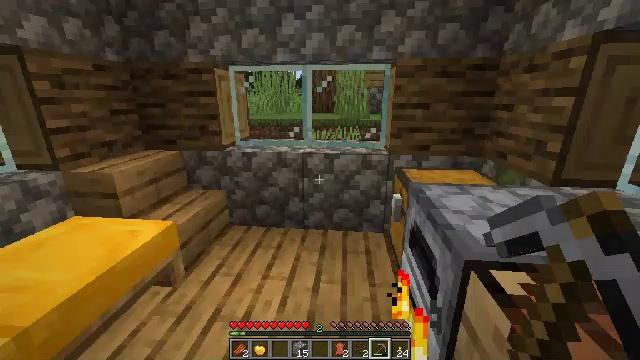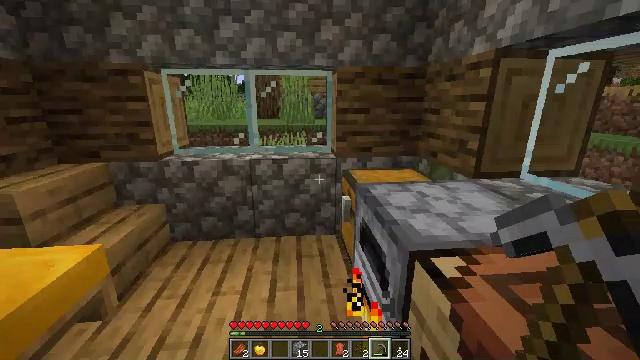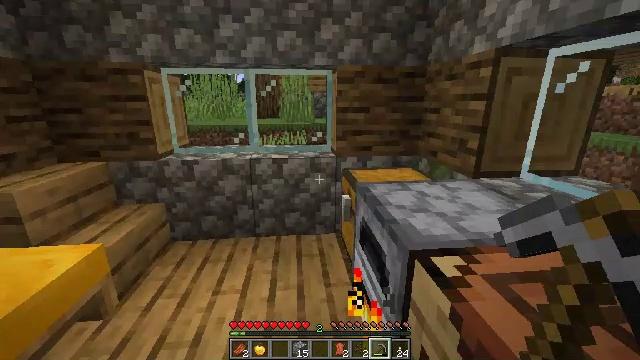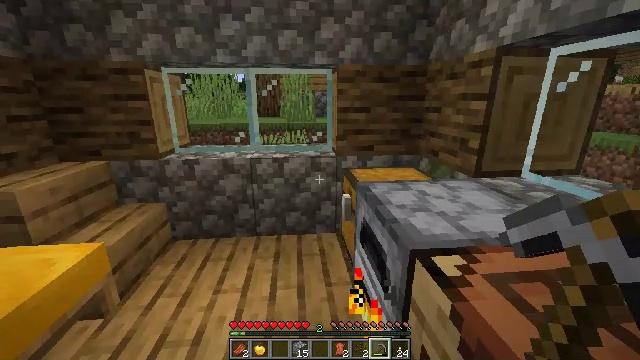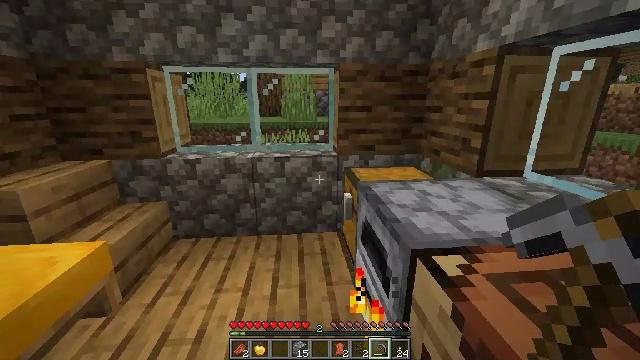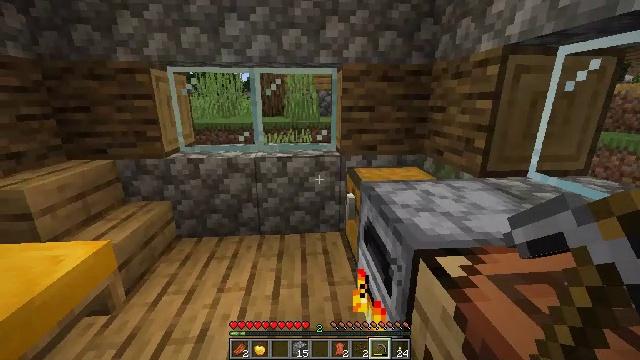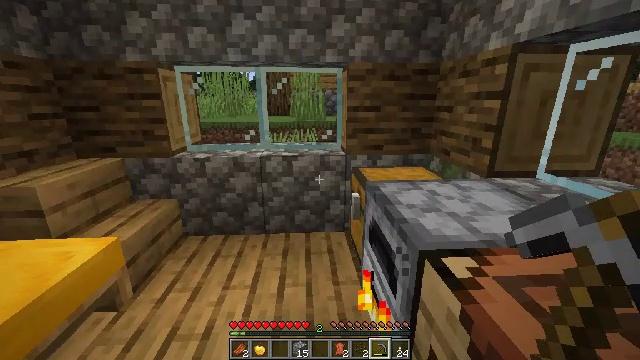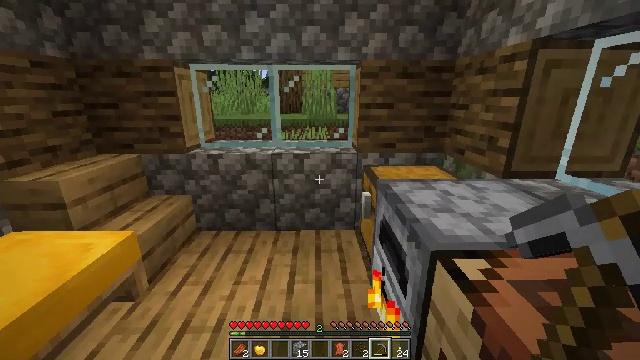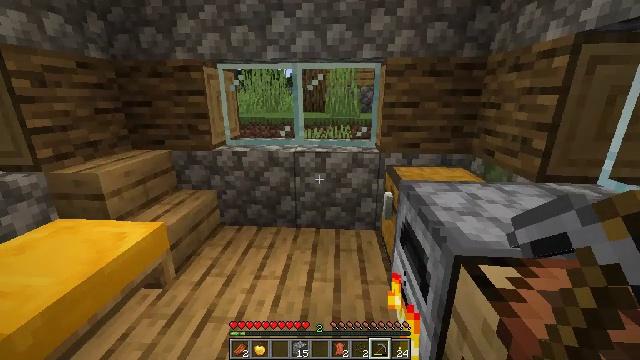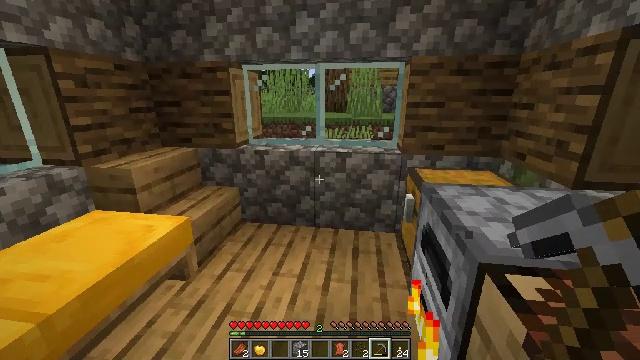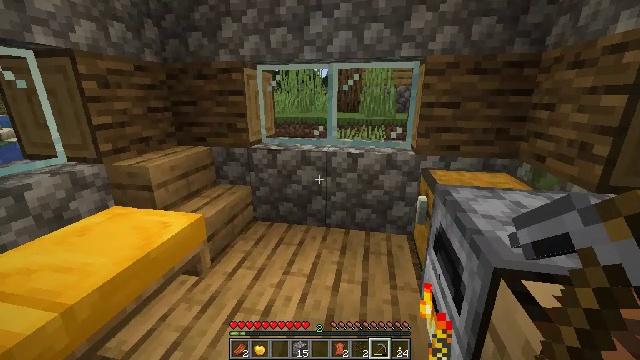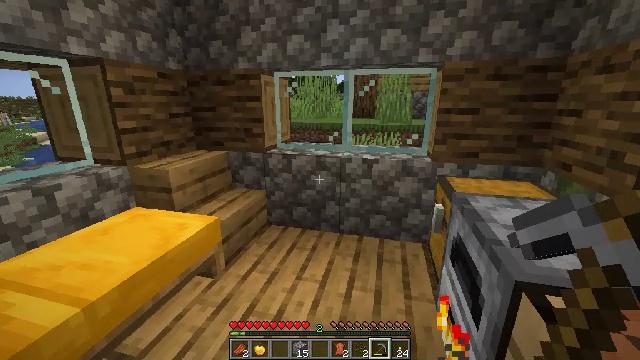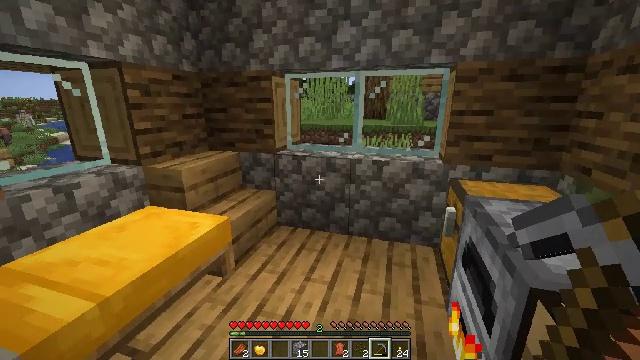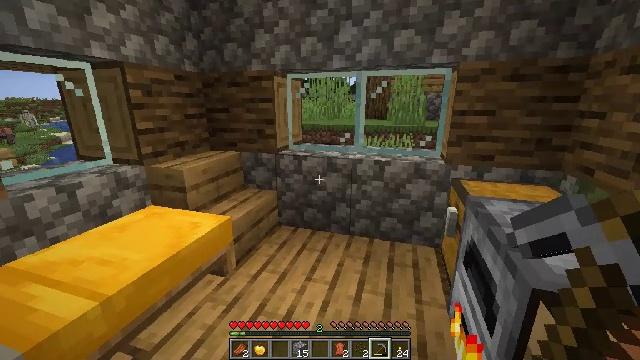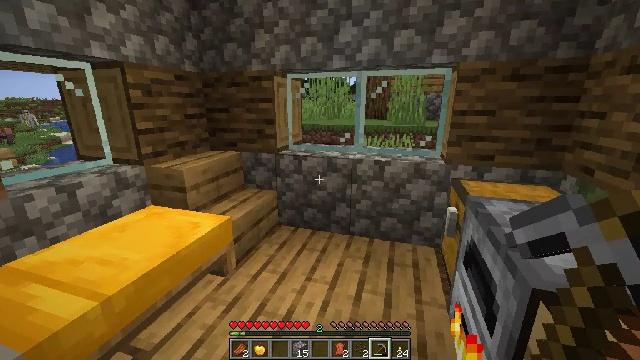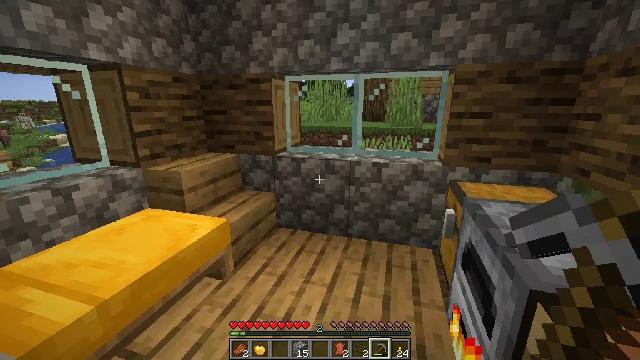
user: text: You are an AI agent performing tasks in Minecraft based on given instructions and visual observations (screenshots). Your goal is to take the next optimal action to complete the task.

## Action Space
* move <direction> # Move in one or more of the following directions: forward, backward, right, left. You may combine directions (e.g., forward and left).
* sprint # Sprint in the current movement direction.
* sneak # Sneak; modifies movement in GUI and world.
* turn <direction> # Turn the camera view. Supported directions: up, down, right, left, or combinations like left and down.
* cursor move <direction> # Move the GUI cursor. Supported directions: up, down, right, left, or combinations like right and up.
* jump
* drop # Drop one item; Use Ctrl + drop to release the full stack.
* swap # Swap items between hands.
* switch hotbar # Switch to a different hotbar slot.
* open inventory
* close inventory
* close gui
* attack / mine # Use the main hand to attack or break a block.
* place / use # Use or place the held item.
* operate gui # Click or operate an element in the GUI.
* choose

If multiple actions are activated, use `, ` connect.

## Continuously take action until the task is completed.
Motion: motion action
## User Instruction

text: Mine oak stairs.
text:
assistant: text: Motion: turn right and up
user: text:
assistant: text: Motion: no_op
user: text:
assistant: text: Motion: no_op
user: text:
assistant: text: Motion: no_op
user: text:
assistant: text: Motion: no_op
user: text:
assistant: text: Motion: turn left
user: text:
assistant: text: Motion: turn left
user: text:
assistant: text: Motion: turn left
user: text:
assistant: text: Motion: turn left
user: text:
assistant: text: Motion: turn left
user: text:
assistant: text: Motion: turn left and up
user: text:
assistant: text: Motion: turn left
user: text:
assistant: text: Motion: no_op
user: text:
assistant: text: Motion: no_op
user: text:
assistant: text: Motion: no_op
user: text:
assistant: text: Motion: no_op
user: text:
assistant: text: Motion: no_op
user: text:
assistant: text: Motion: no_op
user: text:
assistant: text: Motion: no_op
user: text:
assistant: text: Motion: no_op
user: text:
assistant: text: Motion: turn right
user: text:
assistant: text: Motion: no_op
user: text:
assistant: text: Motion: no_op
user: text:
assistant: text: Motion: no_op
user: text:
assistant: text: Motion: no_op
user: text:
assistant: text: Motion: move forward
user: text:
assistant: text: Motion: move forward
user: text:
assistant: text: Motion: move forward
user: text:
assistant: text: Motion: move forward
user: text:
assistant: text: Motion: move forward